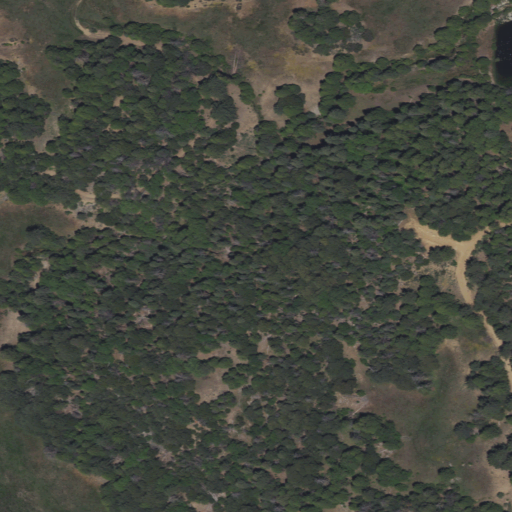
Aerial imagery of valley in California named Upper French Valley containing evergreen forest, herbaceous wetlands, open development, mixed forest, woody wetlands, shrub, and grassland